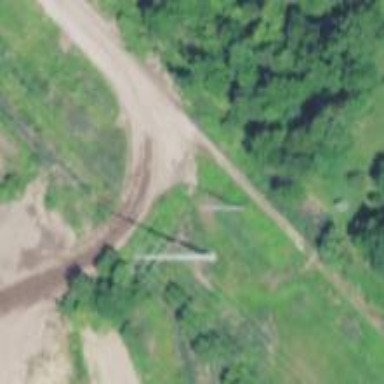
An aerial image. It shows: Power pole.